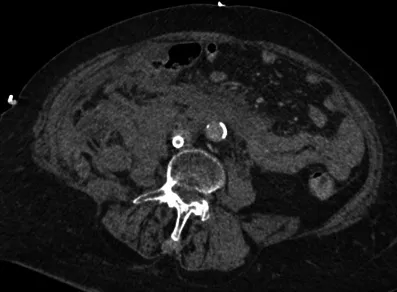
An axial CT of extensive intra- and retroperitoneal blood at the level of the infrarenal aorta.
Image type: radiology (ct)